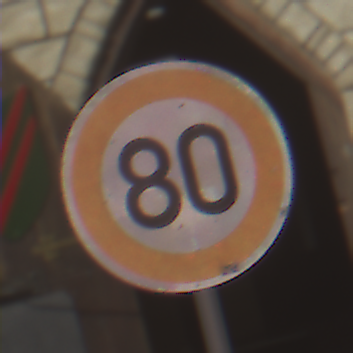
Verkehrszeichen: Geschwindigkeit80
Umgebung: Outdoor, Urban
Tageszeit: MorningAfternoon
Wetter: PartlyCloudy
Licht: Natural
Jahreszeit: NotSpecified
Kontrast: LowContrast